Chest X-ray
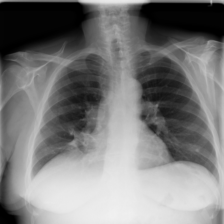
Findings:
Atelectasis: negative
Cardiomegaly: negative
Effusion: negative
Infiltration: negative
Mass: positive
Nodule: positive
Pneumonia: negative
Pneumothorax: negative
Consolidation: negative
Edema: negative
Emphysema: negative
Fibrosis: negative
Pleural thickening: negative
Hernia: negative